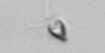
Label: Pyramimonas